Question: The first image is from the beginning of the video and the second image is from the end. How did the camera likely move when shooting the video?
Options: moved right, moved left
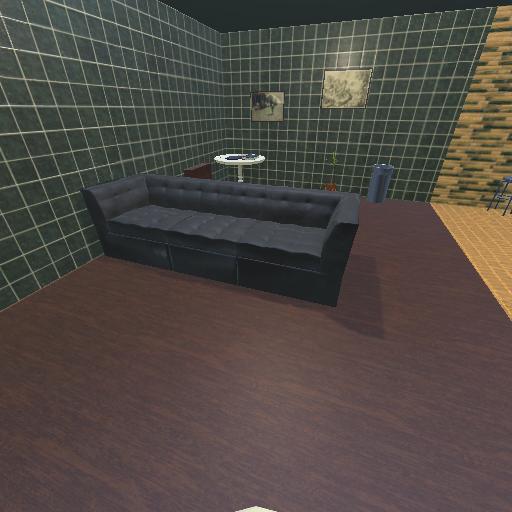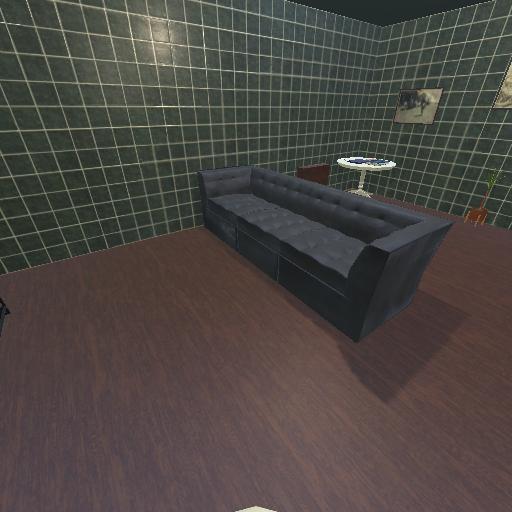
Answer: moved right